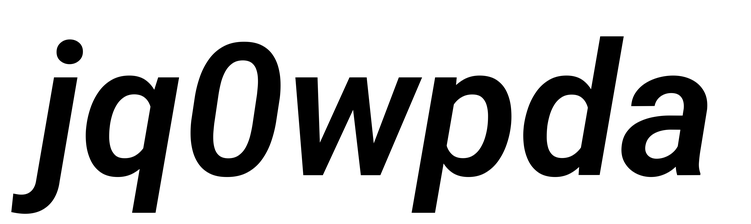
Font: Roboto-Italic_SemiBold_Italic